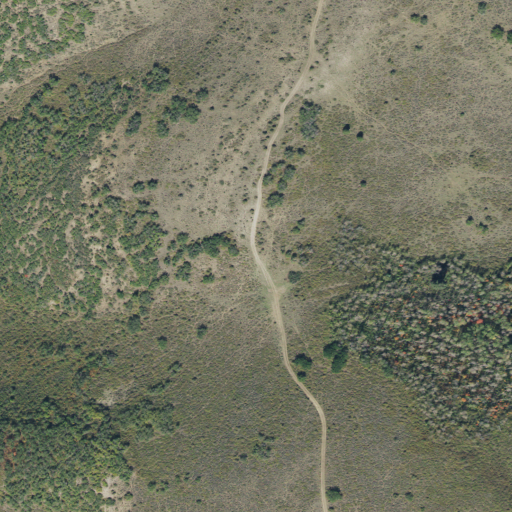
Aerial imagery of ridge(s) in Utah named Miller Ridge containing deciduous forest, shrub, open development, and low intensity development